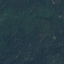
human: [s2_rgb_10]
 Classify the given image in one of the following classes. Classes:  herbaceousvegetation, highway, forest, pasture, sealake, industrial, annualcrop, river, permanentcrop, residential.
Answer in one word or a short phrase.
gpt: Forest